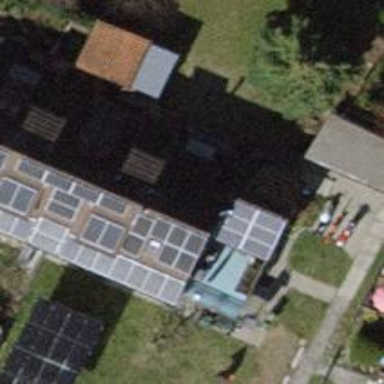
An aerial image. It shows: Solar photovoltaic panel generator.